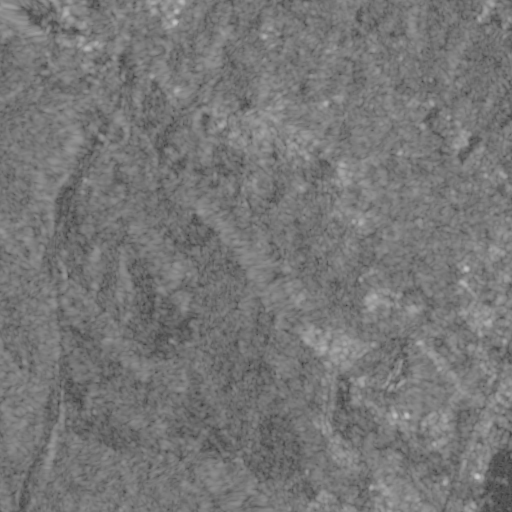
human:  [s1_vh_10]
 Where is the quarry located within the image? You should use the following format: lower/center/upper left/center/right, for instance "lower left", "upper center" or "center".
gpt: The quarry is located in the upper left of the image.
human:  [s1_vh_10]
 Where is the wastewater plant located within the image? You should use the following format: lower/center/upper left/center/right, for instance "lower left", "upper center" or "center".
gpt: The wastewater plant is located in the upper right of the image.
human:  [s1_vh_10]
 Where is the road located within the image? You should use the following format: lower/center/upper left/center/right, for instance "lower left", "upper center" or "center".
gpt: There is no road in the image.

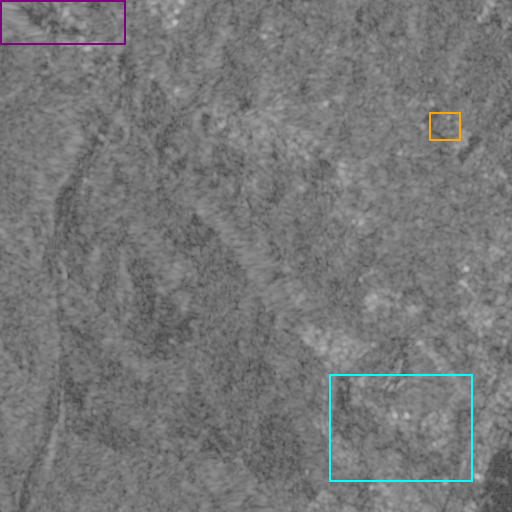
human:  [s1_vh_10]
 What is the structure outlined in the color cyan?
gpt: The structure outlined in cyan is a park.
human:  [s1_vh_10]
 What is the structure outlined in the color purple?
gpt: The structure outlined in purple is a quarry.
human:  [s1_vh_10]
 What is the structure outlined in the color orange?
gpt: The structure outlined in orange is a wastewater plant.
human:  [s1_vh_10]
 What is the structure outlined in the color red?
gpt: There is no red outline.